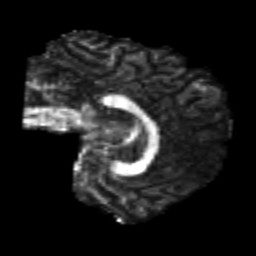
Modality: FA
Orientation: sagittal
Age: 20
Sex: male
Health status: healthy
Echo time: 0.074 s